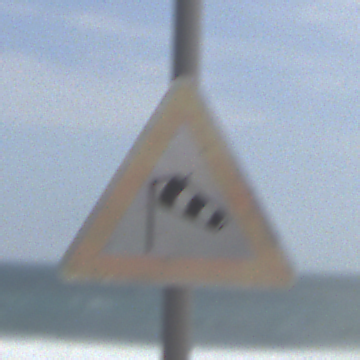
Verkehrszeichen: SeitenwindVonLinks
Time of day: Midday
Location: Outdoor (Nature)
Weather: PartlyCloudy
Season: NotSpecified
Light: Natural